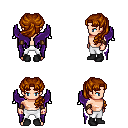
a pixel art fantasy rpg character, male body template, human, light skin, purple wings, white pants, brunette princess hairstyle, cloth bracers, black shoes, four views (front, back, left, right), 2x2 character sprite sheet, small pixel art, hard edges, no anti-aliasing